Field crop: maize
Growth stage: 2
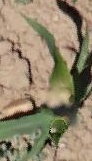
Species: maize